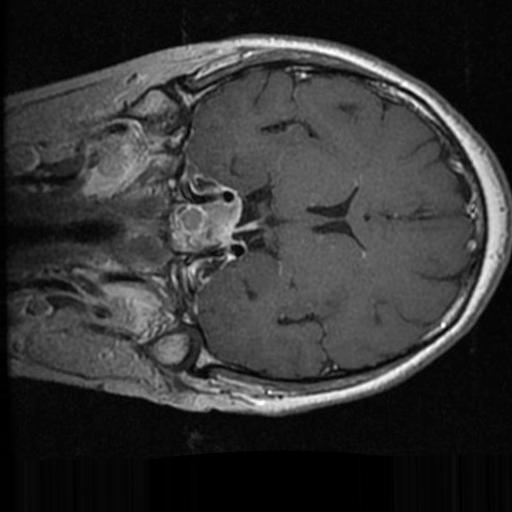
Label: brain_tumor